Field crop: maize
Growth stage: 2
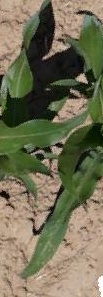
Species: maize